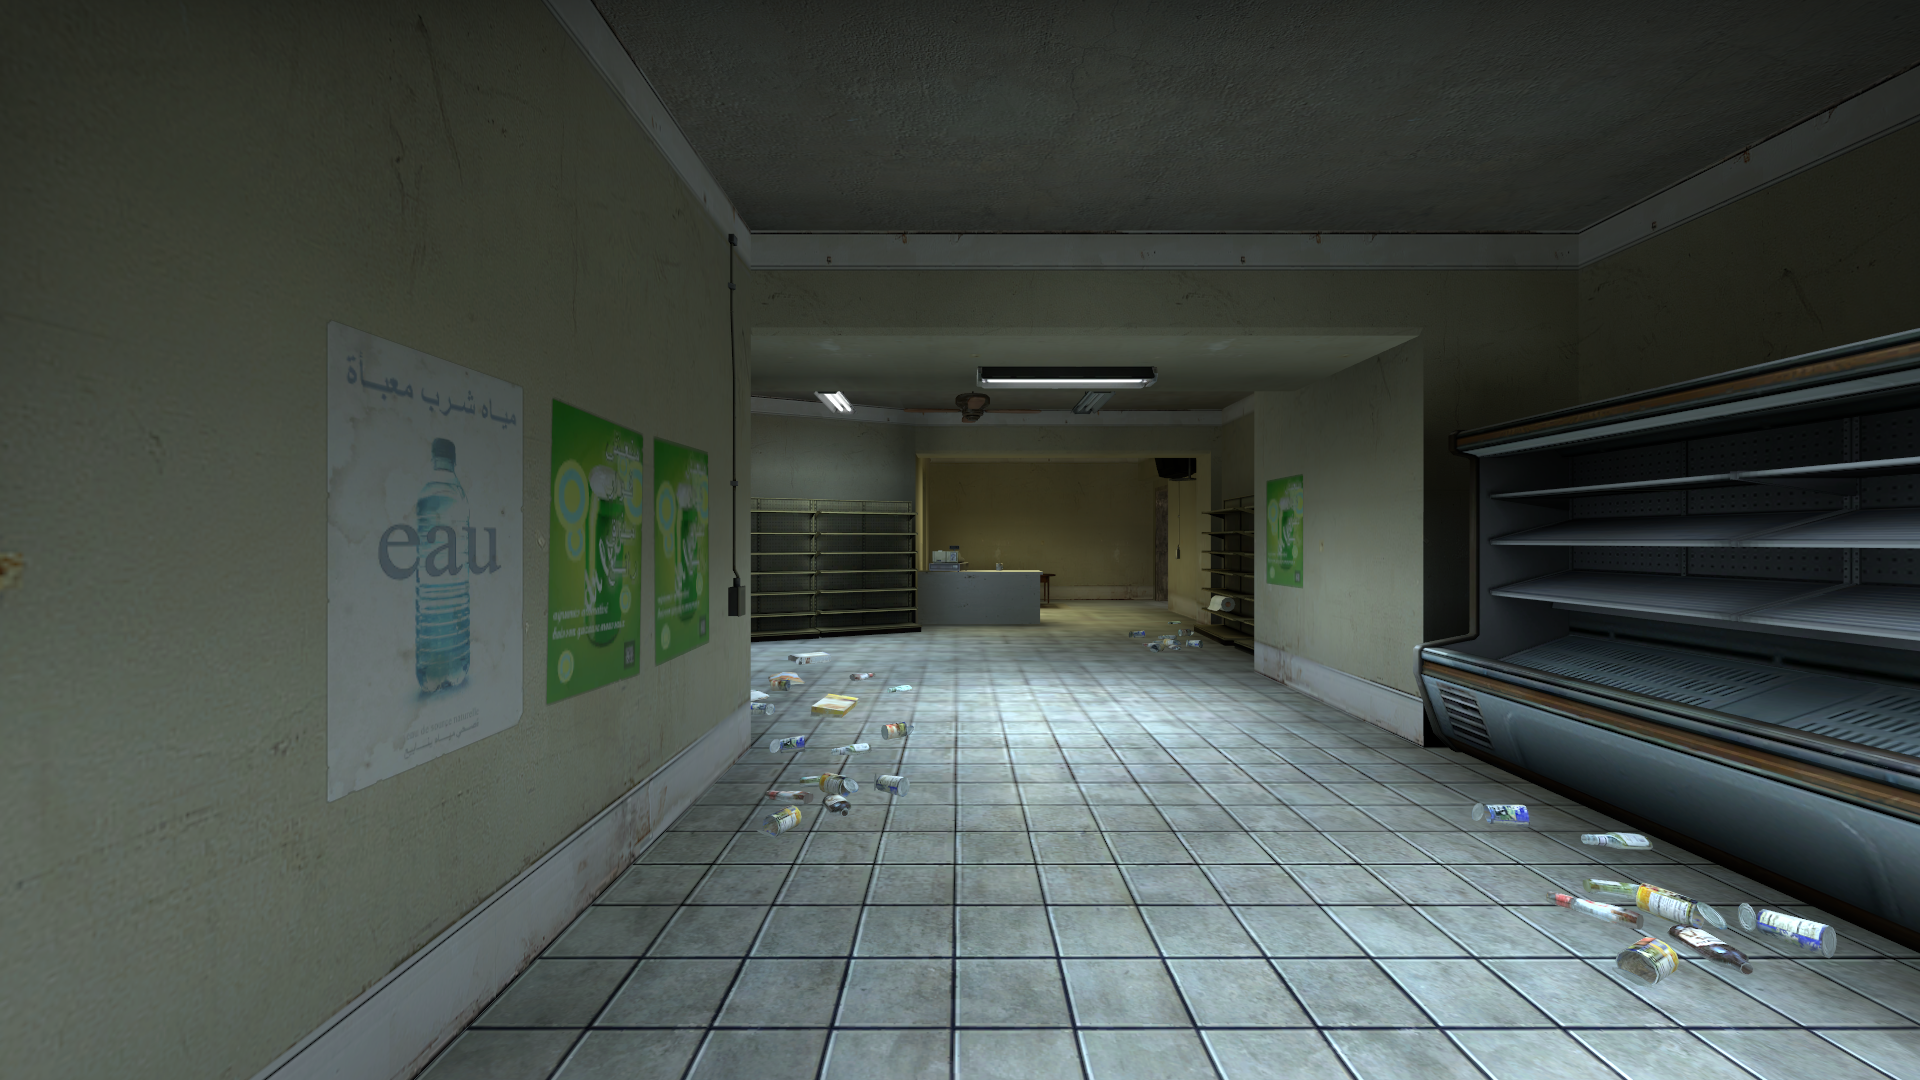
Map: de_mirage